Interaction volume radius: 5 \u00c5
Interaction volume height: 15 \u00c5
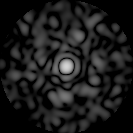
Disorder parameter: 0.7739